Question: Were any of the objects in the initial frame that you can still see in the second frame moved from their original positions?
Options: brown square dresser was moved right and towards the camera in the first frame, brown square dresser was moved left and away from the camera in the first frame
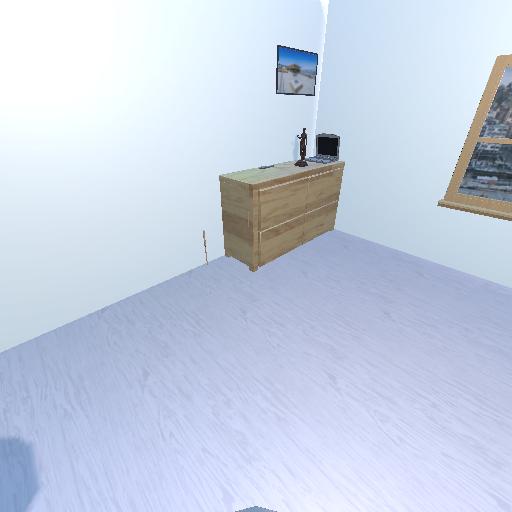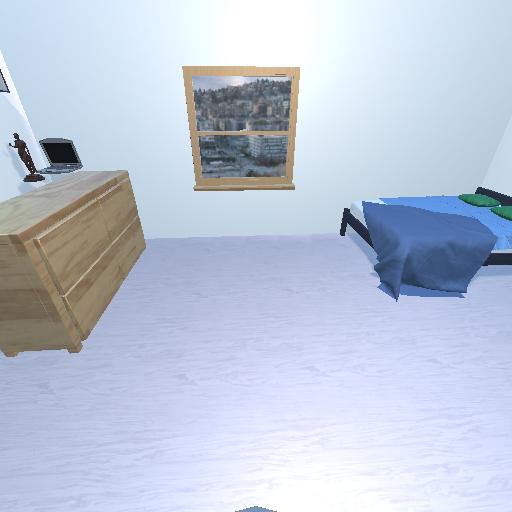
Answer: brown square dresser was moved right and towards the camera in the first frame